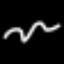
Label: squiggle